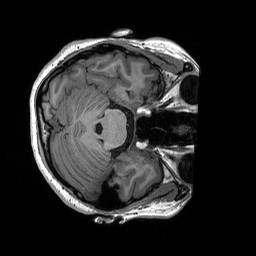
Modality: T1w
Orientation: axial
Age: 24
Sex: female
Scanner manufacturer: siemens
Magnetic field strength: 3 T
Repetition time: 2.53 s
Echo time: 0.00227 s